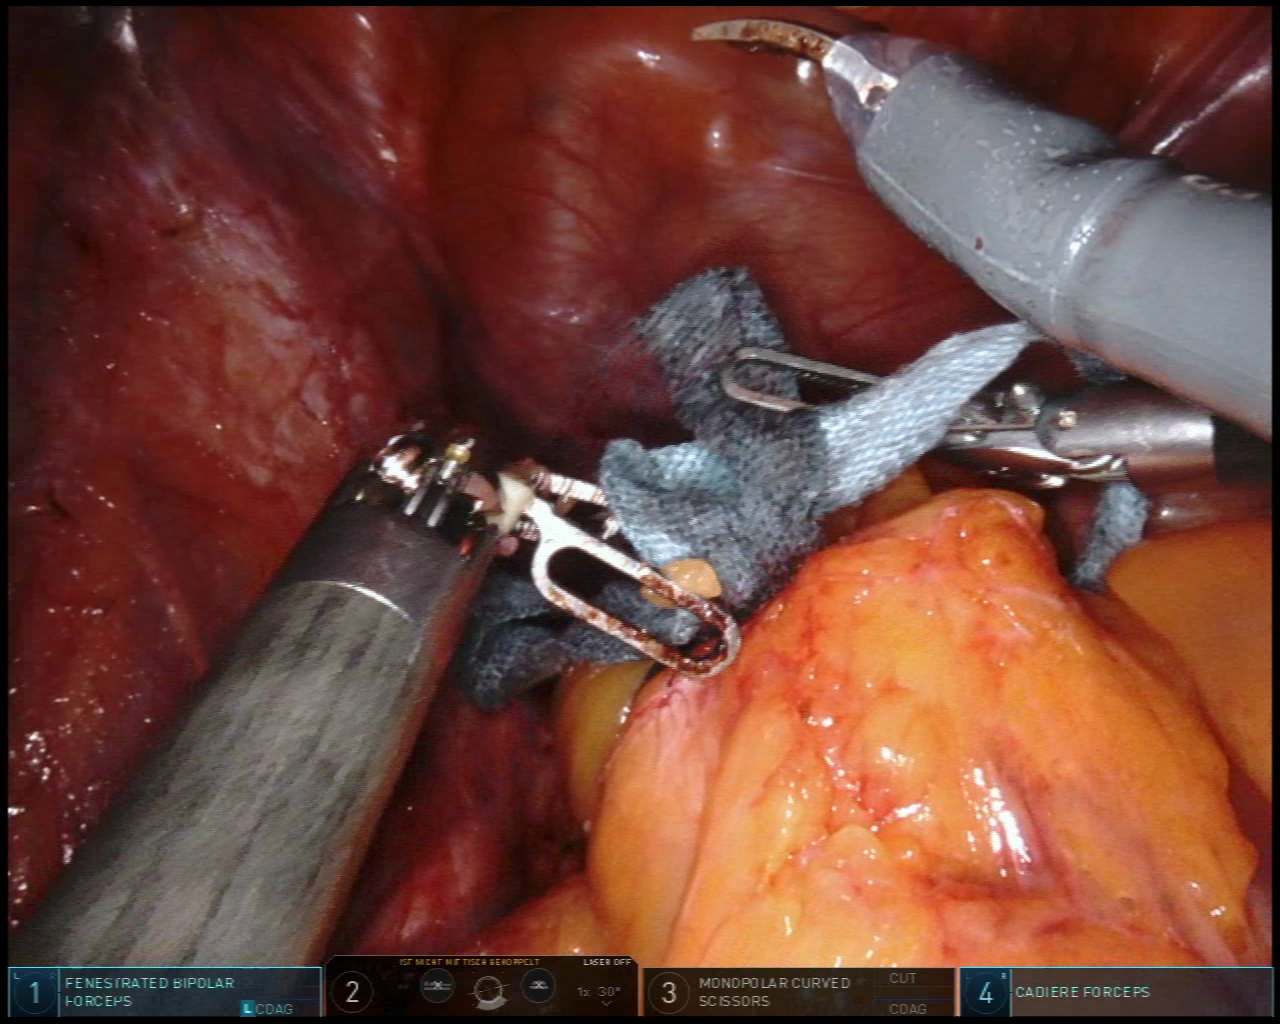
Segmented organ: abdominal_wall
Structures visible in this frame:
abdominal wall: yes
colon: no
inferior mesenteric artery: no
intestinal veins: no
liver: no
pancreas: no
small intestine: no
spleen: no
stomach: no
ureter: yes
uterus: no
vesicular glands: no